Question: If I want to create a function which belongs to schema 'A', It is my understanding that I need to create package in schema 'A', and implement function. (Please correct me if there is another way to do this).
If I am trying to create a function using script files , I am getting confused because that function does not belong to any schema and it will be stored in Global.
1) How to create function belongs to schema 'A' using script?
2) The function stored in global cannot access to schema table, how do I fix it?

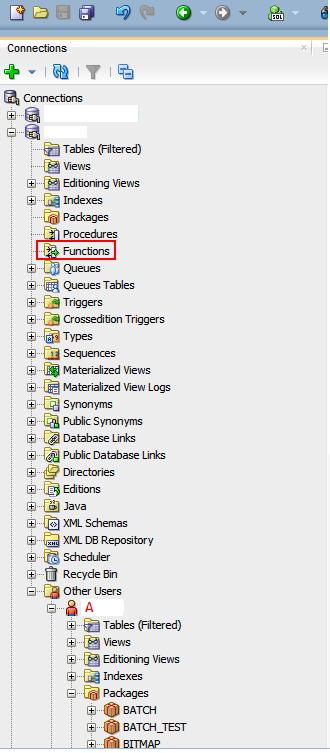
Answer: I totally agree with Ascalonian. For the sake of your question, I will provide instructions on how to create a function using the SQL Developer's GUI tools and this will generate a script.
In many ways, I would rather use SQL*Plus. For the sake of my example, I will use the standard Oracle example schema, SCOTT.
If you are logged in to database user, SCOTT, just right click on user SCOTT's functions and select "New Function"

A "Create Function" dialog box will open.

You just modify the name to correspond with your naming convention and your project. Choose your option and select OK.
Next in the code editor, modify the function more to suit your needs:

Here is my final draft. Select 'Compile':

Now it displays and shows as a function object owned by SCOTT. The GUI tool generates a script function without qualifying SCOTT's ownership. If there is no qualifying, the function by default is owned by SCOTT. :

If I invoke this function in a SQL Developer worksheet logged in as SCOTT, we see it here:

In general, if you want to share an object with all users, the standard approach is to grant execute to public or create a public synonym. Here is an example of granting execute to public:

You can then check you privileges with other users:

In general, using this GUI
tool is nice and helps you get the right syntax. After awhile you will probably abandon this (rather slow and cumbersome).
There are many ways to address how to grant select access on a table.
With my example, one could grant select on the table to the function owner, SCOTT.
You could do this like this:
'GRANT SELECT ON OTHER_SCHEMA.PRECIOUS_TABLE TO SCOTT;'
Another common approach might be to grant the system privilege, SELECT ANY TABLE, to SCOTT. Of course, security should always be considered and the principle of granting the least amount of privilege to accomplish a task should be adhered to.